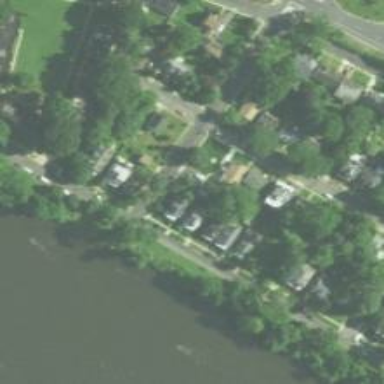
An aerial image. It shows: Neighborhood.